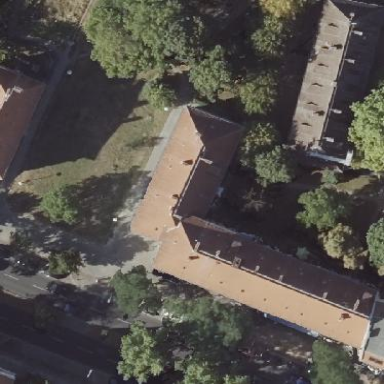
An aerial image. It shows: White apartment building with hipped roof.